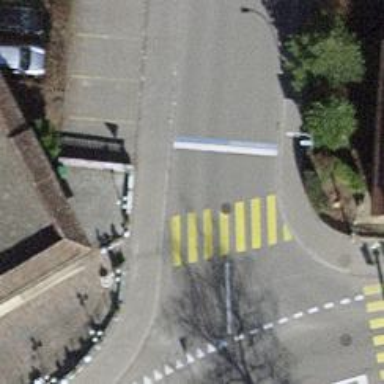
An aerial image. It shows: Zebra crossing with clear markings.